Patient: sex M, age 69
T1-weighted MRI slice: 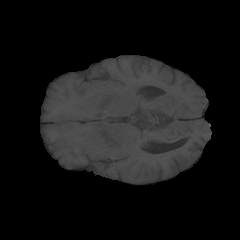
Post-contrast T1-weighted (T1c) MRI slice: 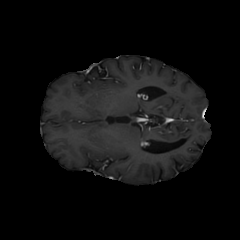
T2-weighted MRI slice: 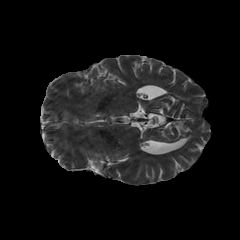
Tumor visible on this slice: no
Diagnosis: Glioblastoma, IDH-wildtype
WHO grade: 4